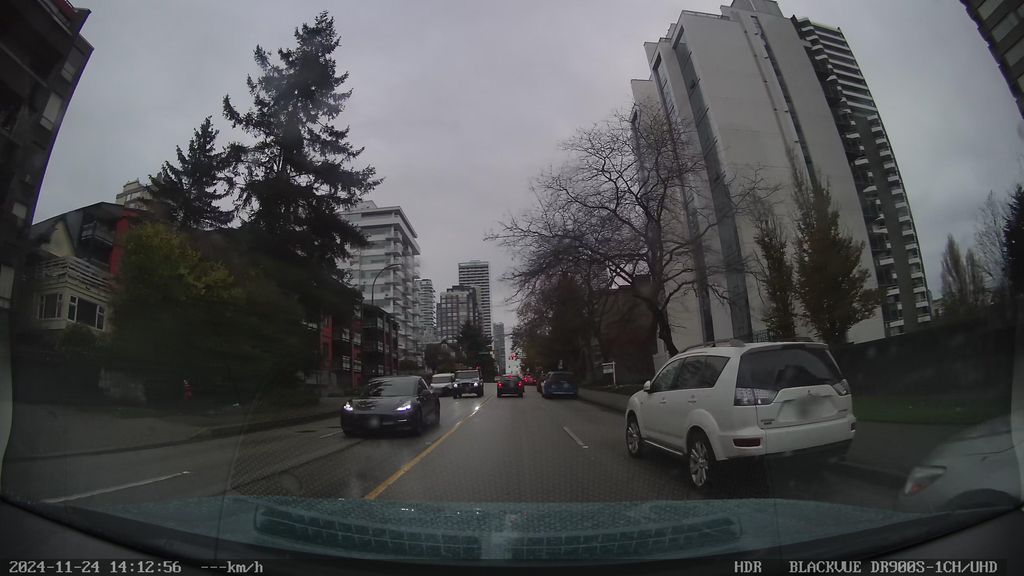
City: vancouver